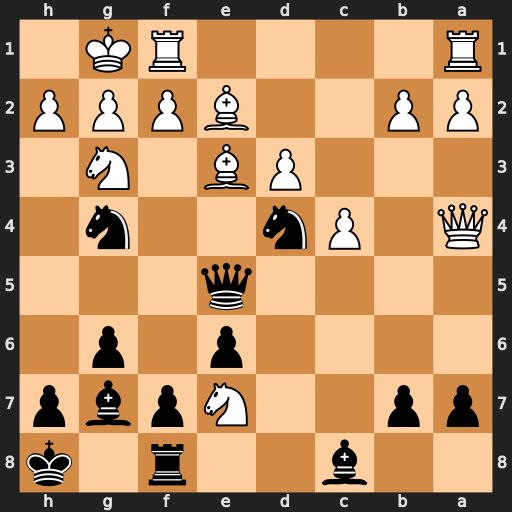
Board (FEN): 2b2r1k/pp2Npbp/4p1p1/4q3/Q1Pn2n1/3PB1N1/PP2BPPP/R4RK1
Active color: b
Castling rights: -
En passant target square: -
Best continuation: Nxe2+ Kh1 Nxg3+